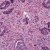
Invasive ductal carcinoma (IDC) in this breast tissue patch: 1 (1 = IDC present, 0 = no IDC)